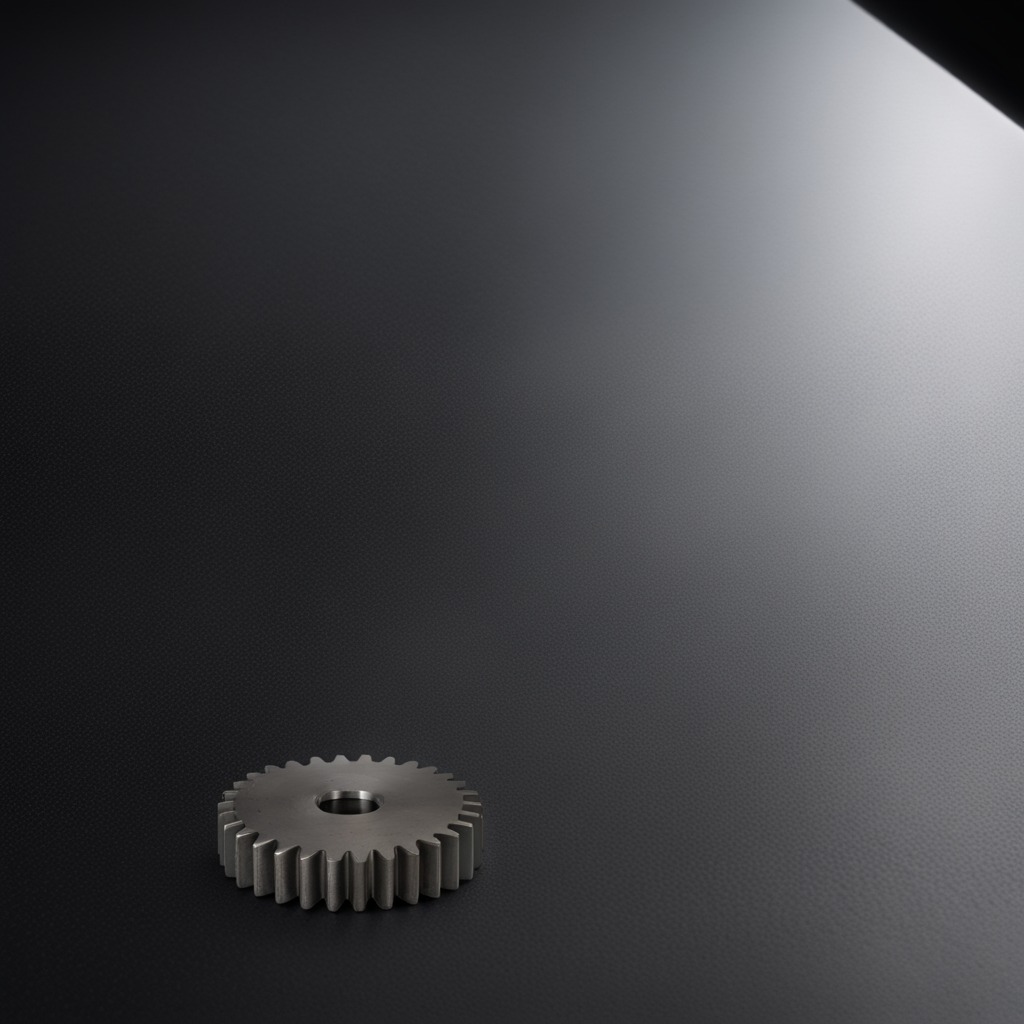
A steel gear with teeth is lying on a clean granite tabletop covered with a black rubber mat inside a workshop under bright overhead lighting crisp shadows high clarity worn but beneath the mat